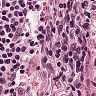
Metastatic tissue present: no